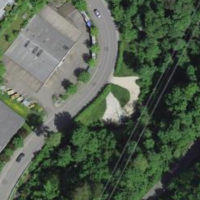
EUNIS habitat code: 44
Species observed at this site:
Corvus corone
Cyanistes caeruleus
Anas platyrhynchos
Sturnus vulgaris
Emberiza citrinella
Troglodytes troglodytes
Pyrrhula pyrrhula
Fringilla coelebs
Passer domesticus
Buteo buteo
Passer montanus
Parus major
Erithacus rubecula
Milvus milvus
Garrulus glandarius
Columba livia
Cinclus cinclus
Picus viridis
Accipiter nisus